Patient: sex M, age 61
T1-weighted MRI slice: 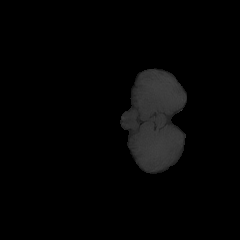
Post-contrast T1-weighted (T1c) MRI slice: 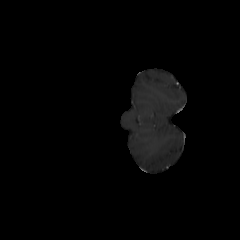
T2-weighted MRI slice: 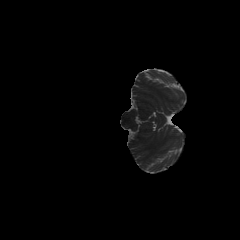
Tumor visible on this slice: no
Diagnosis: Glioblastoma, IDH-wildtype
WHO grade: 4